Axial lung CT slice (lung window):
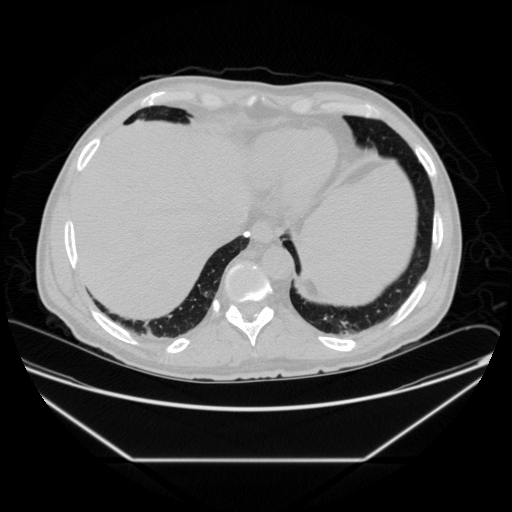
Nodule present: yes
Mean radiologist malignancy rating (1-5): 1